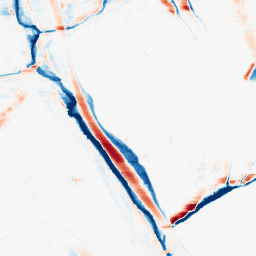
Category: morphological
Decomposition family: morphological_ellipse
Decomposition parameters: operation: average
width: 5
height: 20
Upsampling method: edge_directed
Upsampling parameters: scale: 2
Upsampling scale: 2